Question: I have this simple code (trying to do an exercise in KandR):-
'''
#include <stdio.h>
int main(){
int c = EOF;
while(c=(getchar() != EOF)){
printf("%d",c);
}
return 0;
}
'''
When i run this and enter any character (a single character), i get the output as 11. If i enter multiple characters for example 'bbb' i get the output as 1111. I understand that i have explicitly added brackets to give precendence to the condition check of getchar() != EOF which should either result in 1 or 0. But i don't understand why am i getting multiple 1's.
Another case is:
'''
#include <stdio.h>
int main(){
int c = EOF;
while(c=(getchar() != EOF)){
putchar(c);
}
return 0;
}
'''
No matter which character i enter, i always get the output as a square box with 1's and 0's in it (shown at the bottom of the screenshot below)

1) In the first case, why is the output printing more than 1 1's?
2) Why isn't the output of case 2 same as case 1?
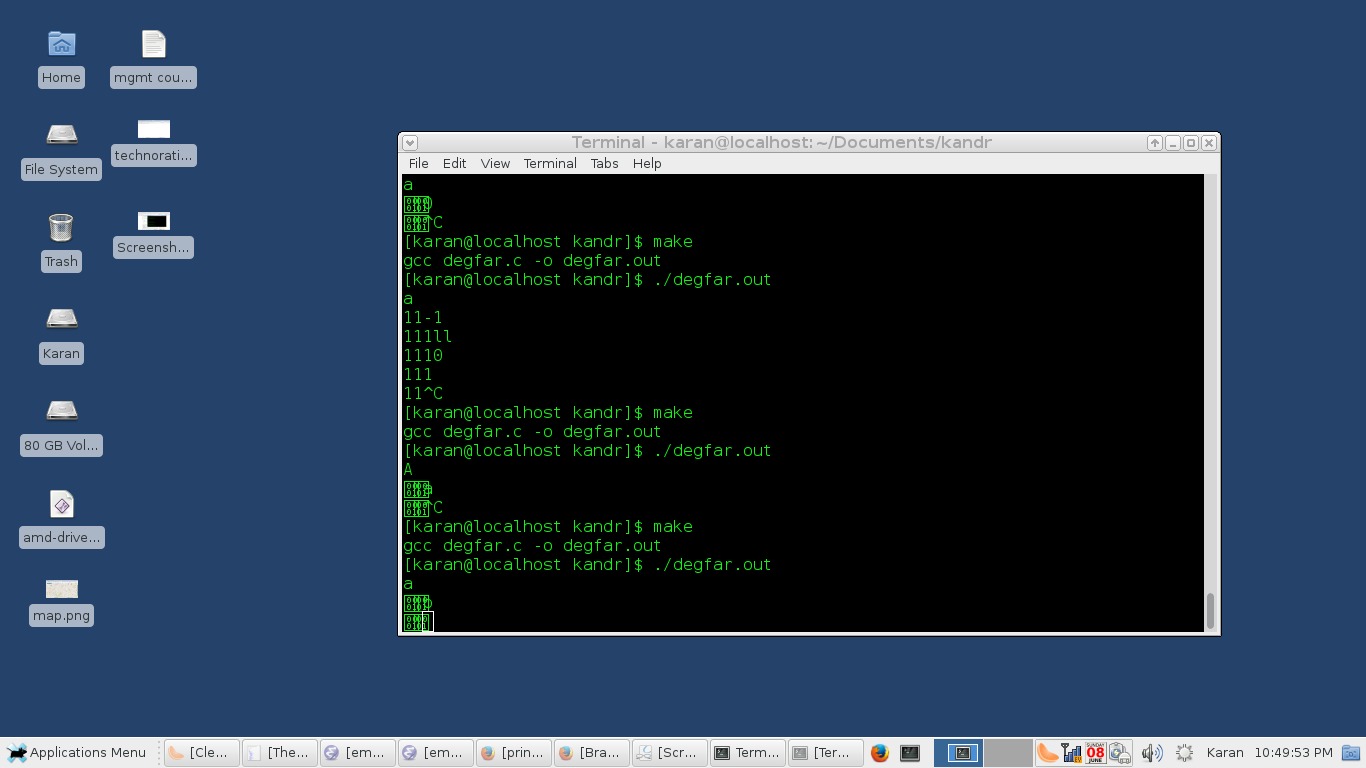
Answer: Until unless you press 'EOF', '(getchar() != EOF)' will return 'true' which assigns '1' to 'c'. That's why you are getting output always as '11', first '1' for the character you entered and second '1' is for '
' passed to the input buffer on pressing key.
Similarly in case of 'putchar' it prints the character corresponding to the returned value '1' which is non-printable (printable characters start from '32') and you will get some weird output, one for input character and another for '
'.
Now change the parentheses in conditional expression to
'''
while( (c=getchar()) != EOF ){...}
'''
Now it will work as it should but will give you two ASCII code in first case (one for '
').